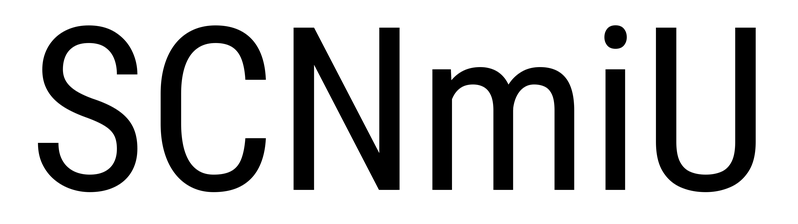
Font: Roboto_Condensed_Regular